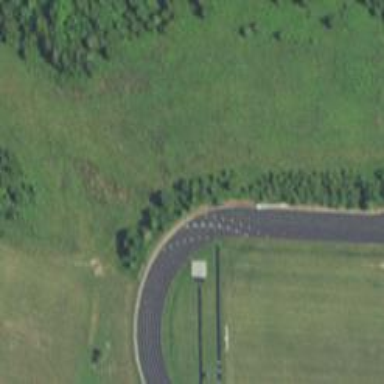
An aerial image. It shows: Track located within leisure land area.